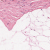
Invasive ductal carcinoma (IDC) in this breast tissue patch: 0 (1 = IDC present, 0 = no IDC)